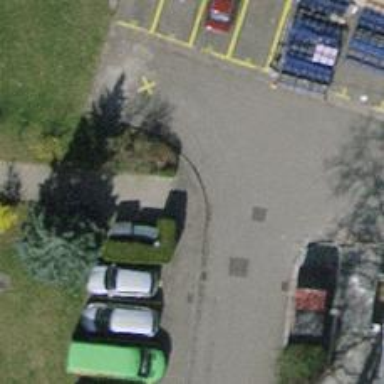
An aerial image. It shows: Footway surfaced with paving stones.